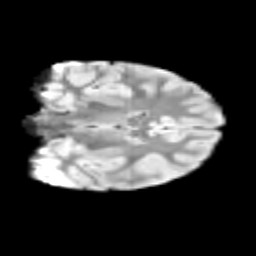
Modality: T2w
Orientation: coronal
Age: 9
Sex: female
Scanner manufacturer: siemens
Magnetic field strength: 3 T
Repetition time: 3.8 s
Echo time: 0.07 s